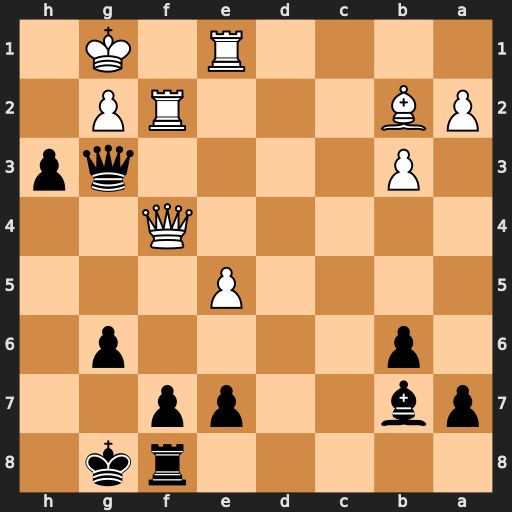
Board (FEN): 5rk1/pb2pp2/1p4p1/4P3/5Q2/1P4qp/PB3RP1/4R1K1
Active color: b
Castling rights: -
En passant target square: -
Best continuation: h2+ Kh1 Bxg2+ Rxg2 Qxf4